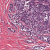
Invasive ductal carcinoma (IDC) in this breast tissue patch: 1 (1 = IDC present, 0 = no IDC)